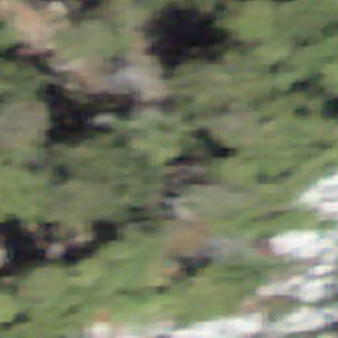
Label: other